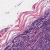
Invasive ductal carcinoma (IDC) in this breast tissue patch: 1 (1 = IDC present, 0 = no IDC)